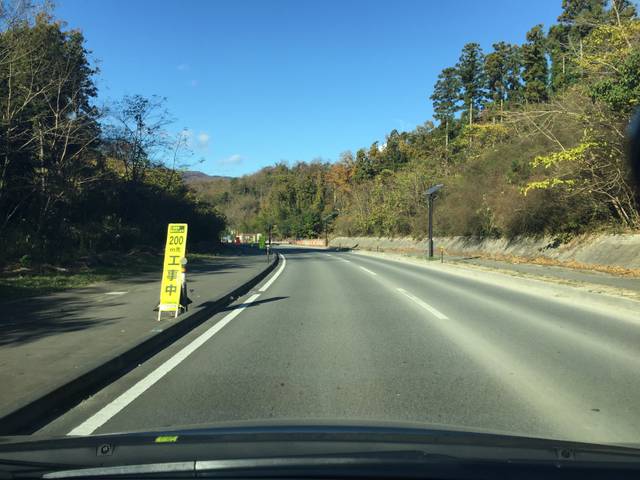
Region: Japan
Coordinates: 37.012, 140.859